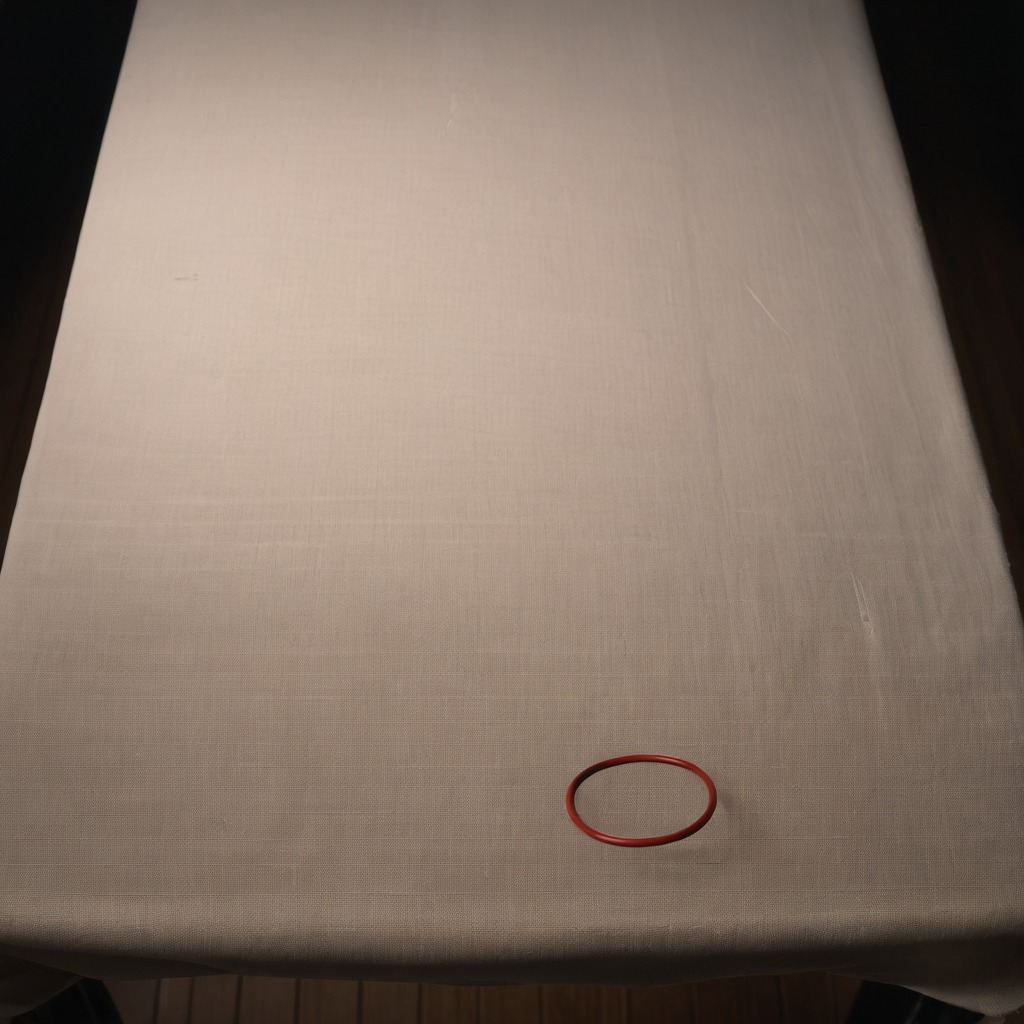
A rubber O-ring is lying on a wooden table.